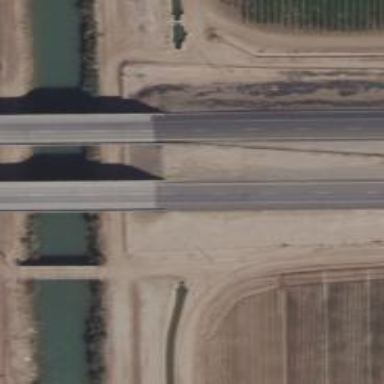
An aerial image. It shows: Motorway bridge.